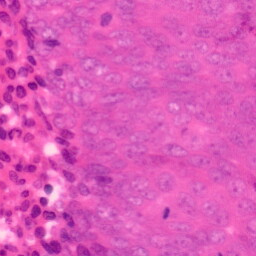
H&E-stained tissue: Colon